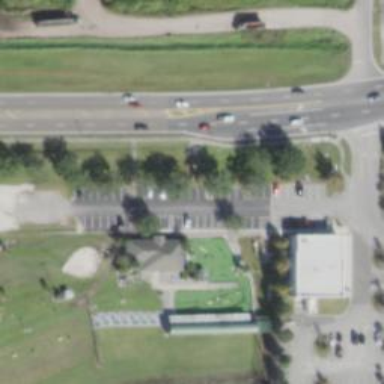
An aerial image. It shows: Miniature golf leisure land.